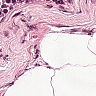
Metastatic tissue present: no